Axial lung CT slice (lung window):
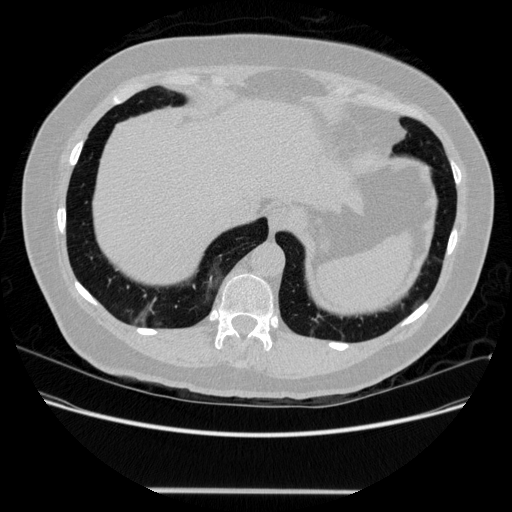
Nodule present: no